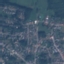
Land use / land cover: Residential